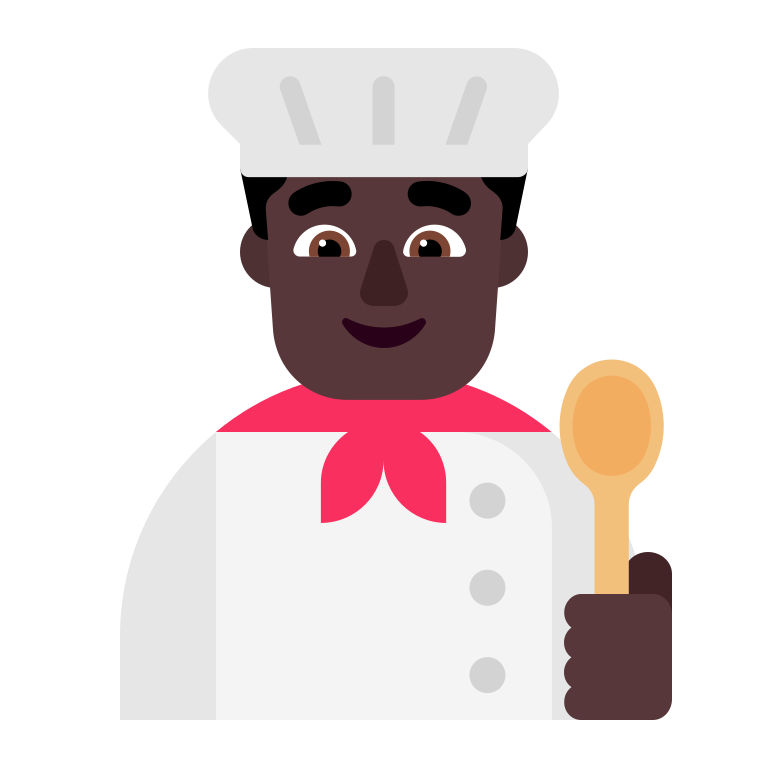
man cook flat dark